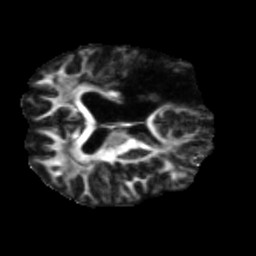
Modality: FA
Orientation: axial
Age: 60
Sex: male
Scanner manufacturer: siemens
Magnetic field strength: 3 T
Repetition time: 5.47 s
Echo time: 0.0854 s